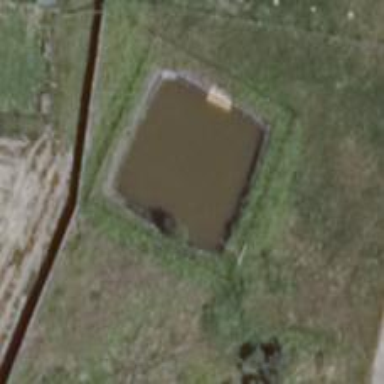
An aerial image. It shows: Peaceful pond surrounded by nature.